Question: When compiling my project I get an error on the 'org.apache.commons.lang3.time.StopWatch', it says it doesn't exist.
This is the compiler:
'''
@echo off
Title Compiler
"C:\Program Files\Java\jdk1.8.0_131in\javac.exe" *.java
pause
'''
while the "commons-lang3-3.4.jar" is in my project and I imported the StopWatch class in my code.
Screenshots in 1 image ->

Any ideas?
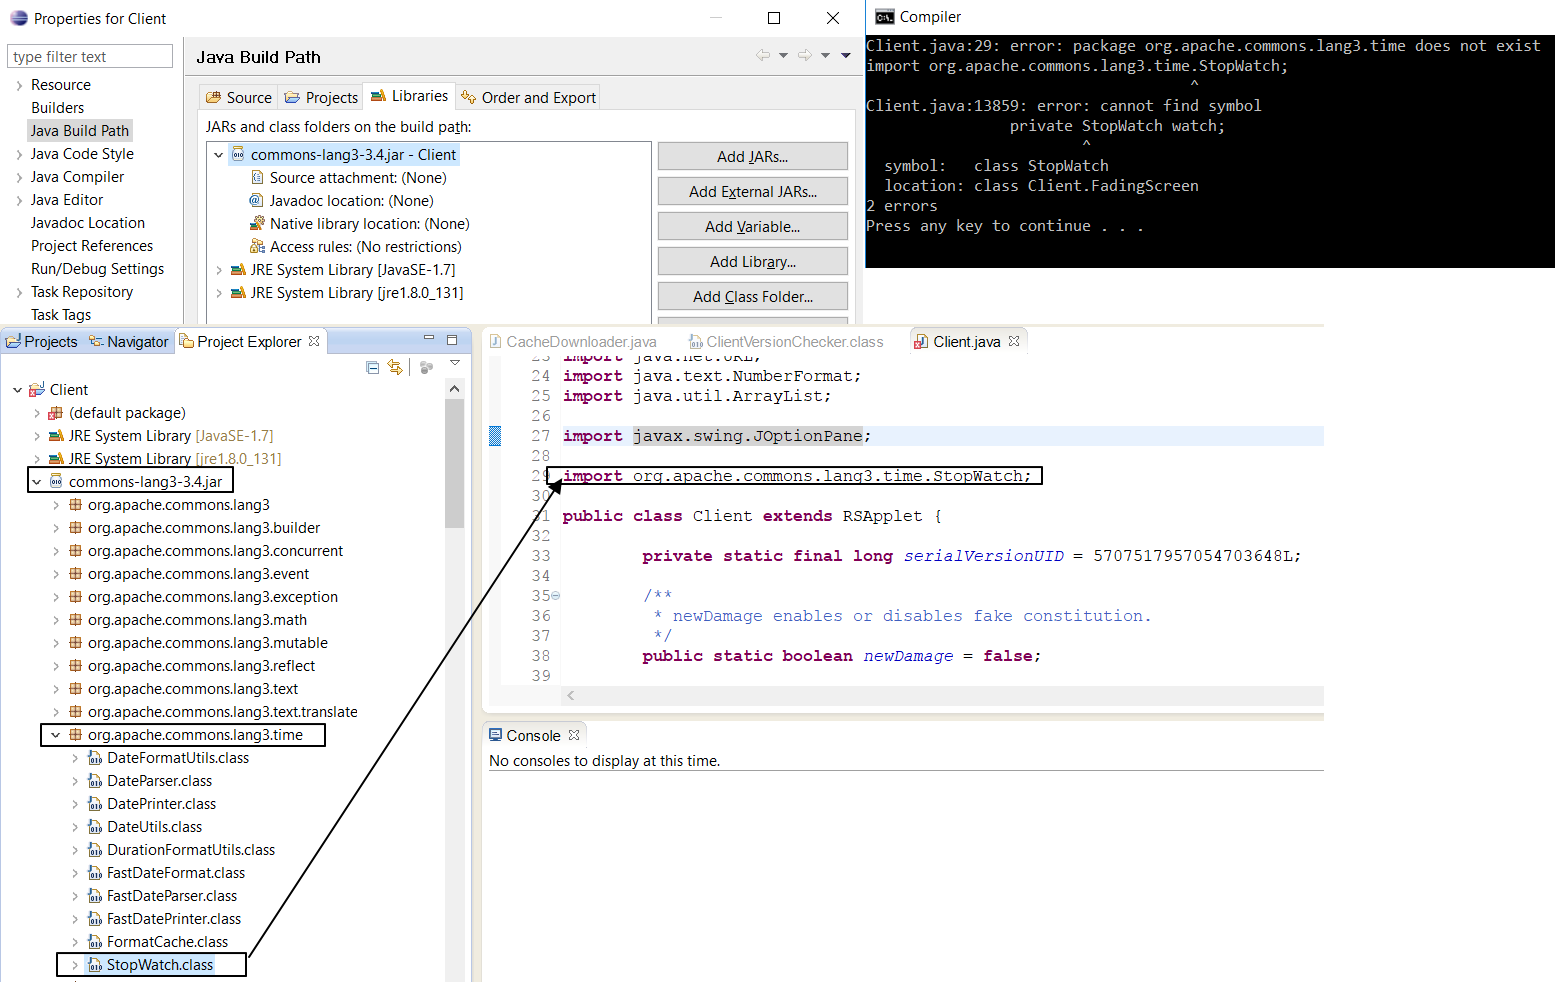
Answer: The problem is that you are not specifying a class path when compiling. When compiling using 'javac', you need to specify the class path if you want to use libraries (other than those included in Java).
For example:
'''
javac -cp .;lib\commons-lang.jar *.java
'''
Where '.' denotes the current folder, and 'lib\commons-lang.jar' the path to commons-lang (location is probably different for you).
Alternatively you could set the 'CLASSPATH' environment variable.
Note that if you had compiled through your IDE, instead of doing it yourself with a makeshift batch-file, it would probably have worked just fine.